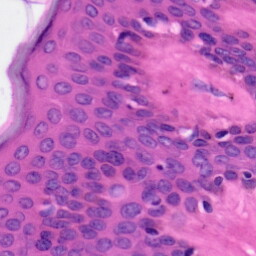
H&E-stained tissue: Skin